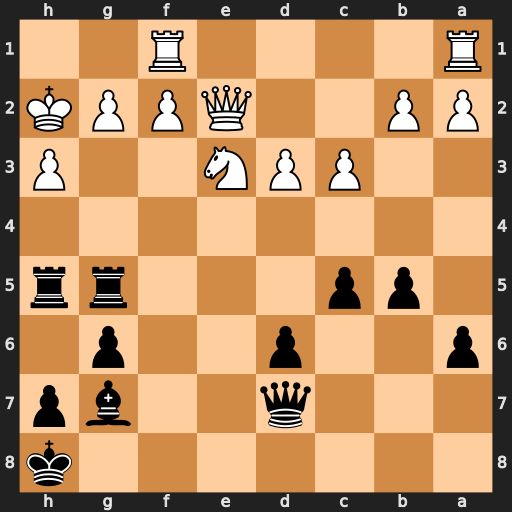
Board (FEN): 7k/3q2bp/p2p2p1/1pp3rr/8/2PPN2P/PP2QPPK/R4R2
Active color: b
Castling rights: -
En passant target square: -
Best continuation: Rxg2+ Nxg2 Qxh3+ Kg1 Qh1#